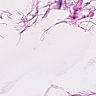
Metastatic tissue present: no